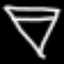
Label: diamond